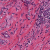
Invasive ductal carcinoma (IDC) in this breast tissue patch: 1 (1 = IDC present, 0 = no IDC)